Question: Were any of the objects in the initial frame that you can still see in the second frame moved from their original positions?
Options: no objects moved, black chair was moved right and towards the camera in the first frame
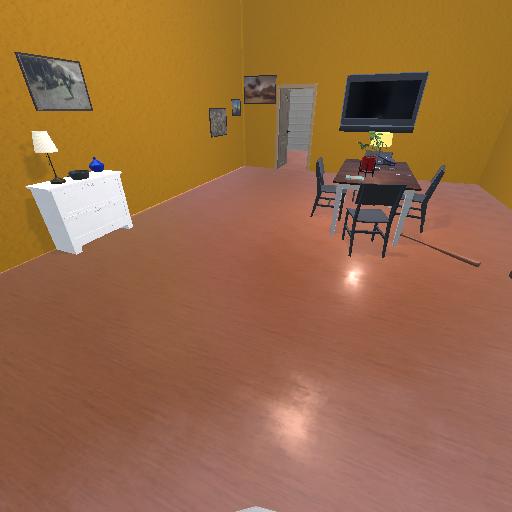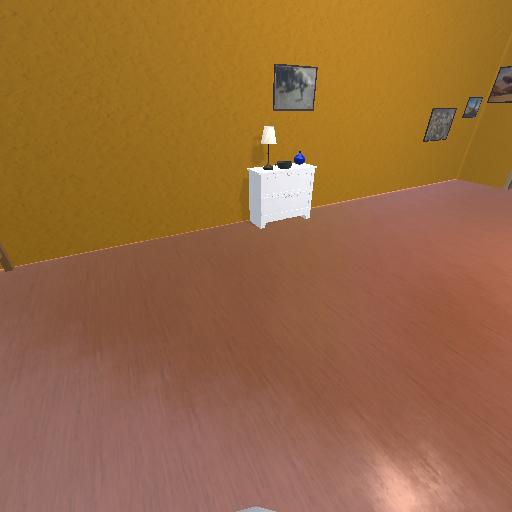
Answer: no objects moved